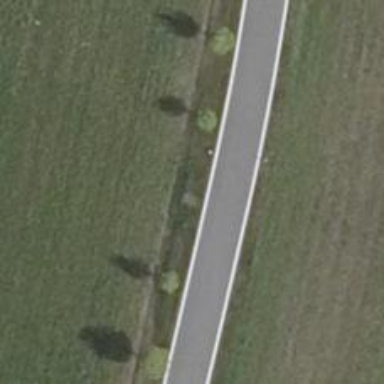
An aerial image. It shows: Row of trees in natural setting.